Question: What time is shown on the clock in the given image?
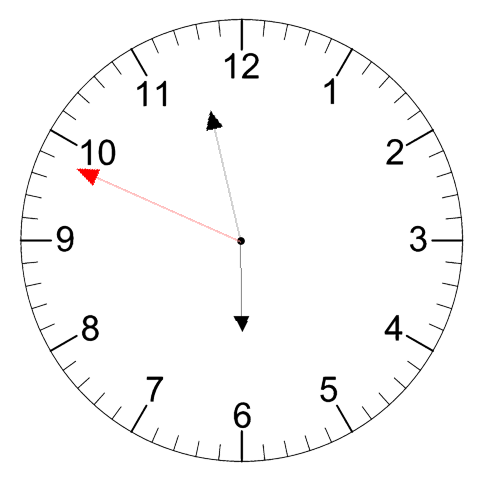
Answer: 05:57:49